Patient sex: F
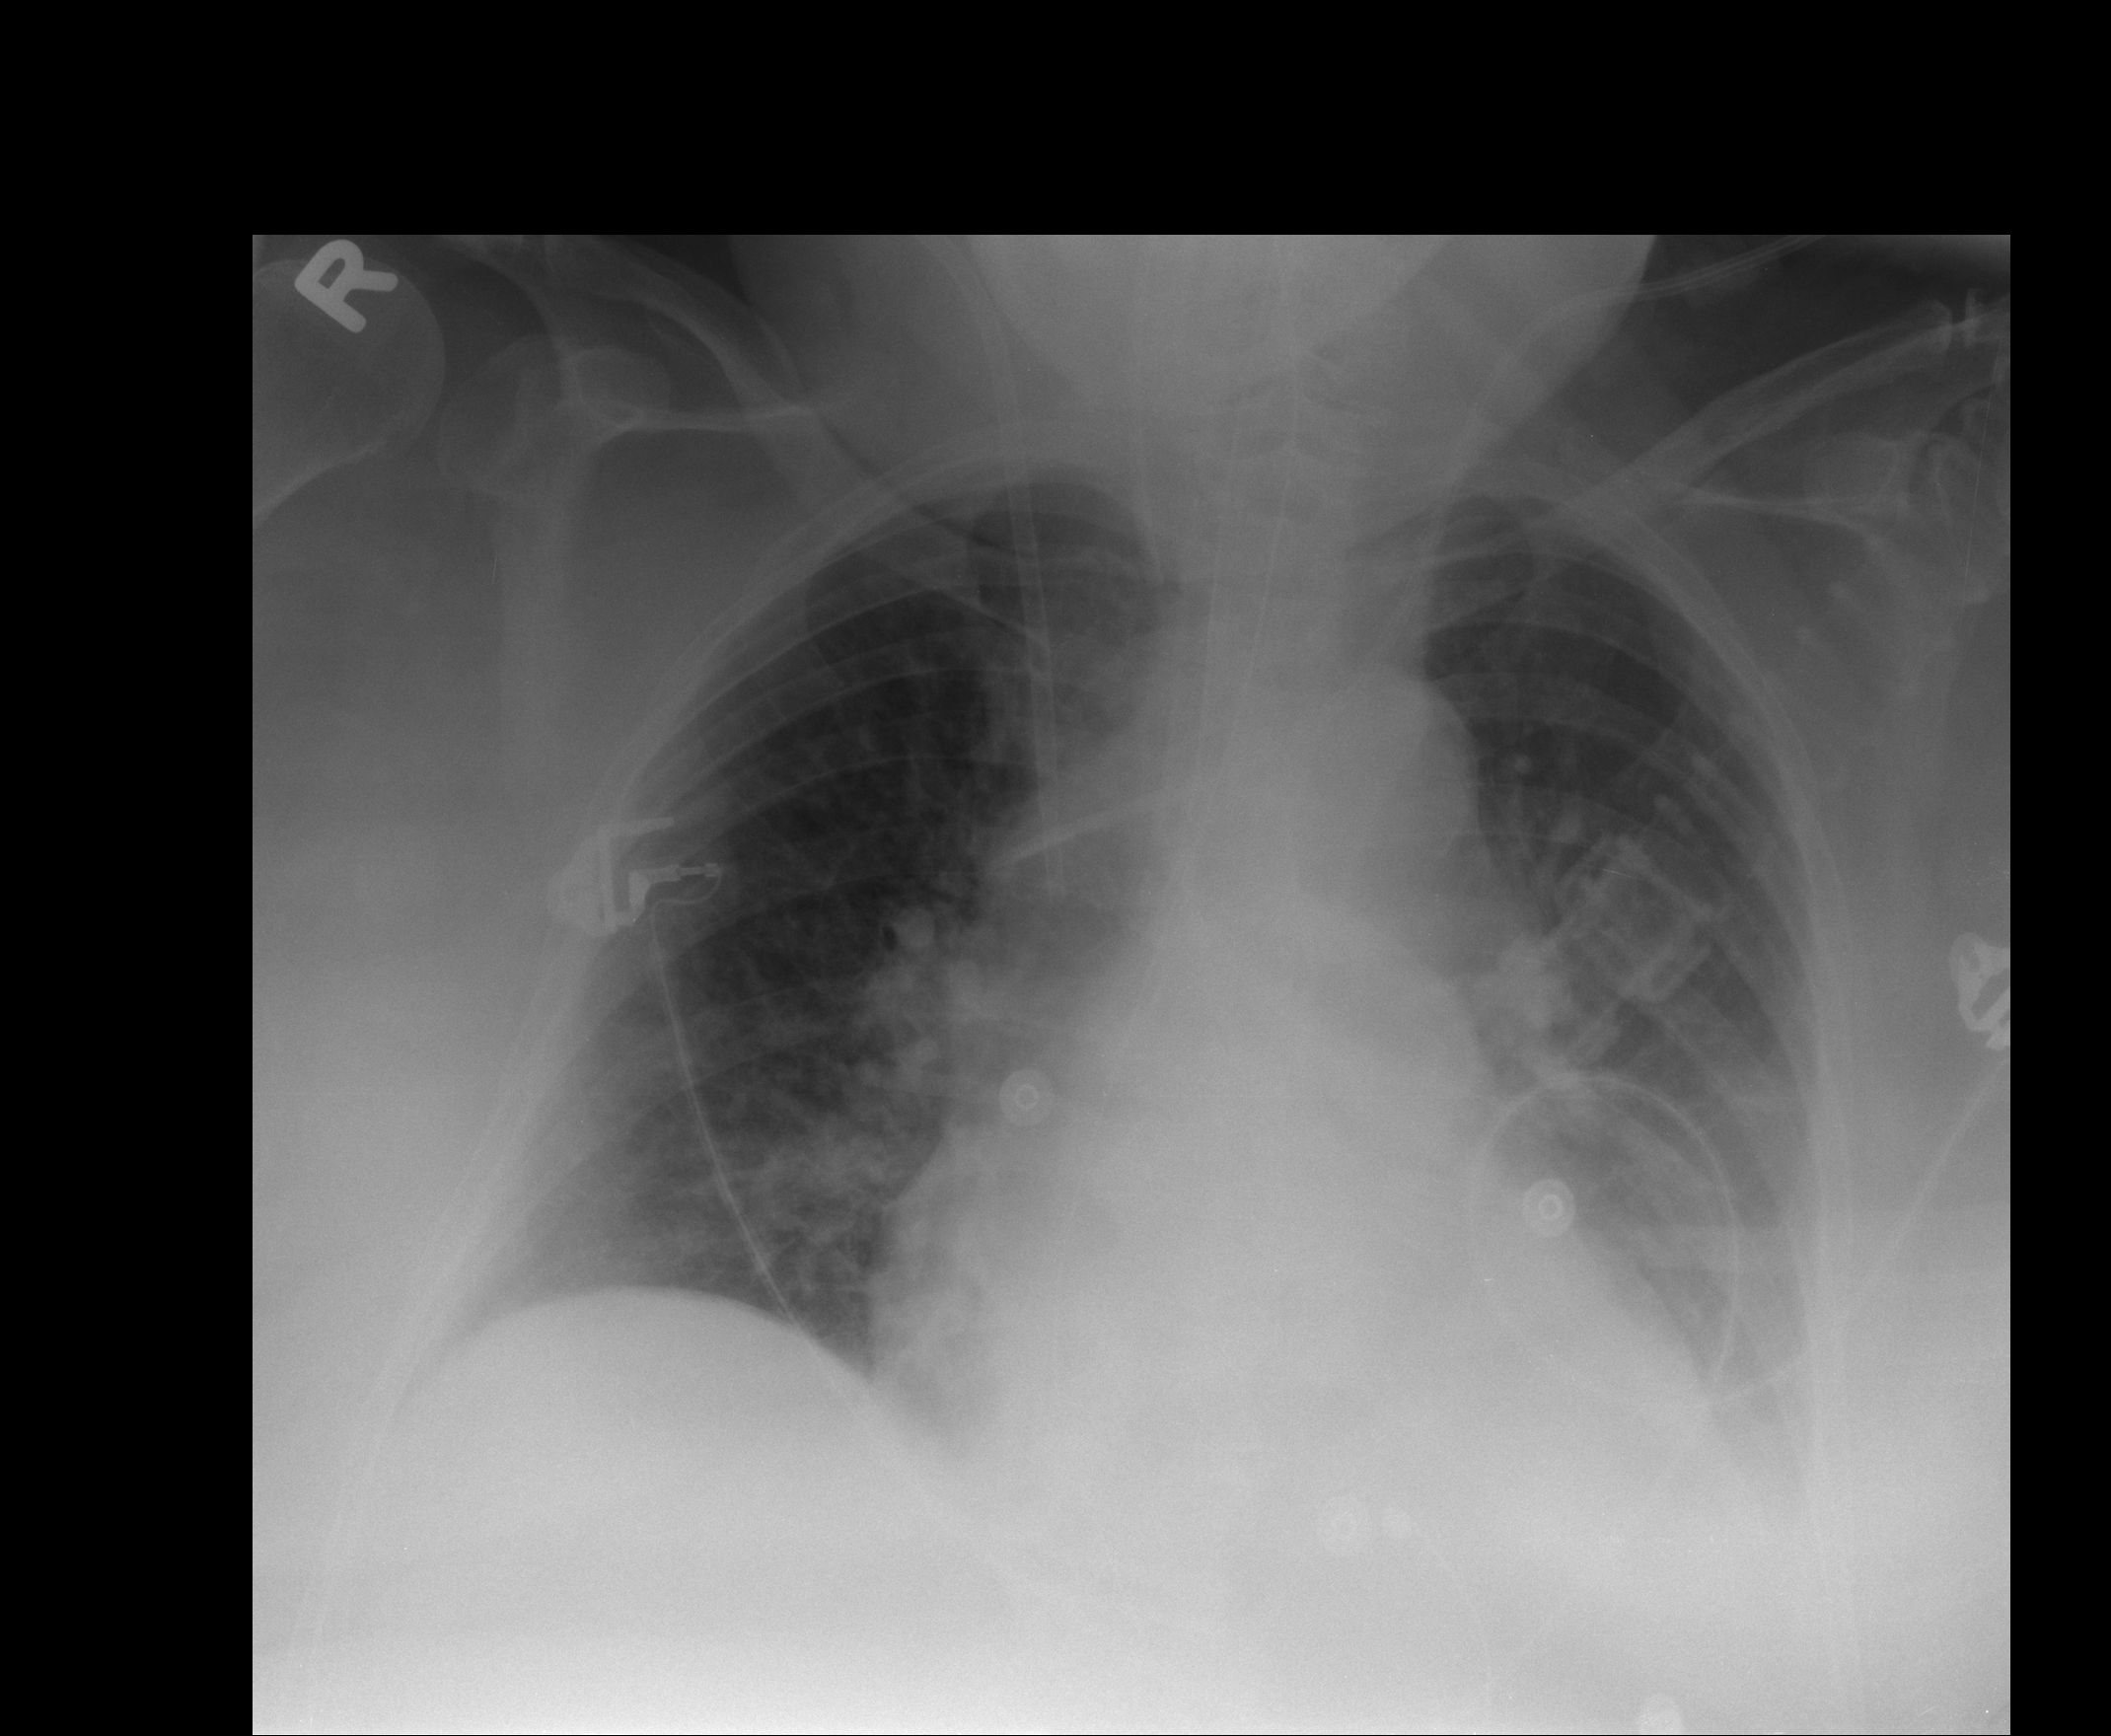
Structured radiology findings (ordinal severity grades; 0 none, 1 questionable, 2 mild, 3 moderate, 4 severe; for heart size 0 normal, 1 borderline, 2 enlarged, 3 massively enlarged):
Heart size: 2
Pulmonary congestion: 2
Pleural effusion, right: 0
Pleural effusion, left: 2
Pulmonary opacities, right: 0
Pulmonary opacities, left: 1
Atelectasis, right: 0
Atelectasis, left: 2